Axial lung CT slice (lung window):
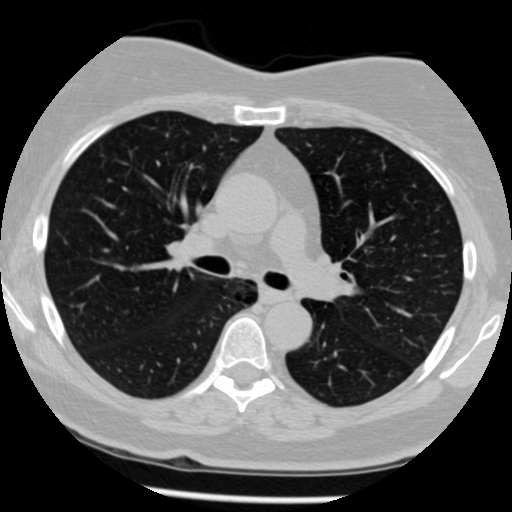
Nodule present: no